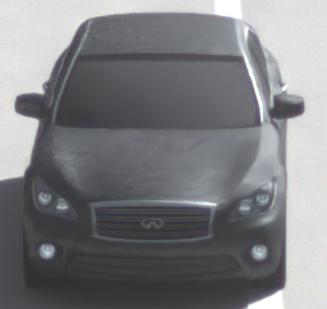
Make: Infiniti
Model: M 37
Detailed model: M (Y51)
Model produced from: 2010/10
Model produced until: 2013/11
Doors: 4
Color: gray
Road condition: dry road
Daytime: morning or afternoon
Contrast: low contrast